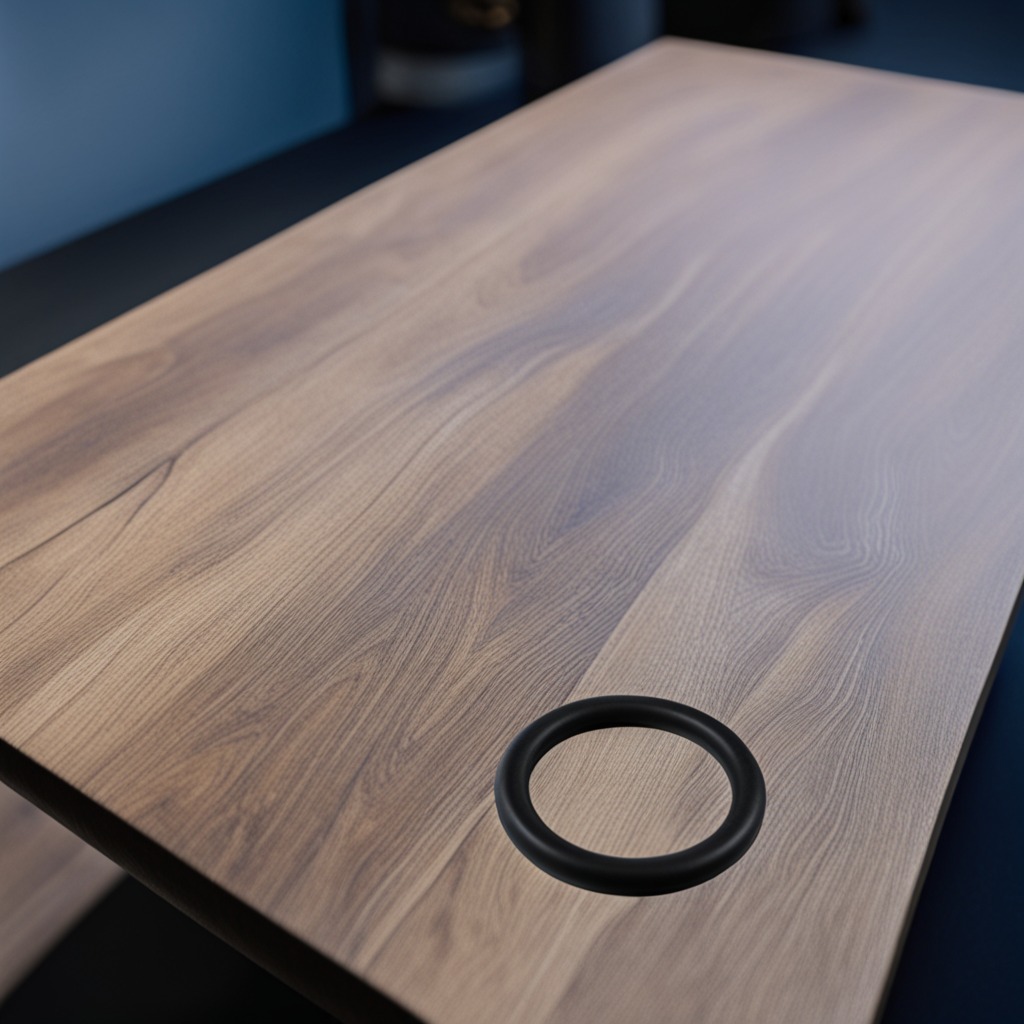
A rubber O-ring is lying on the table.